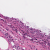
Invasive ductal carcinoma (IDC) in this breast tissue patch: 0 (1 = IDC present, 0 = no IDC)